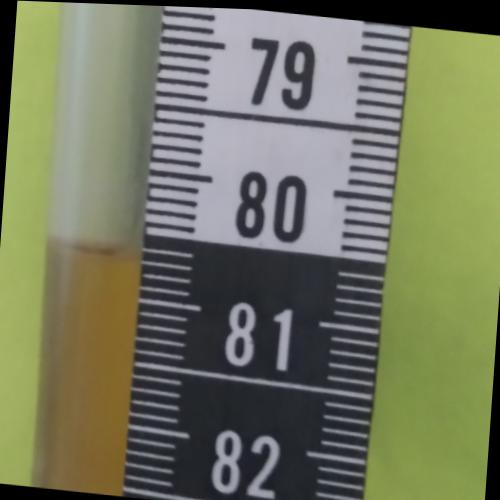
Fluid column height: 80.7 cm